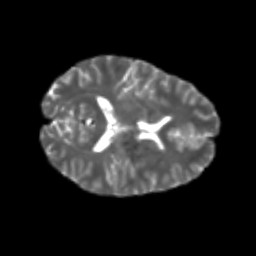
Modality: T2w
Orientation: axial
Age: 21
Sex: male
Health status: healthy
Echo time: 0.074 s